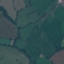
Land use / land cover class: Pasture